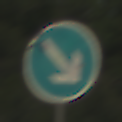
Verkehrszeichen: VorgeschriebeneVorbeifahrtRechts
Umgebung: Outdoor, Nature
Tageszeit: Midday
Wetter: PartlyCloudy
Licht: Natural
Jahreszeit: NotSpecified
Kontrast: HighContrast